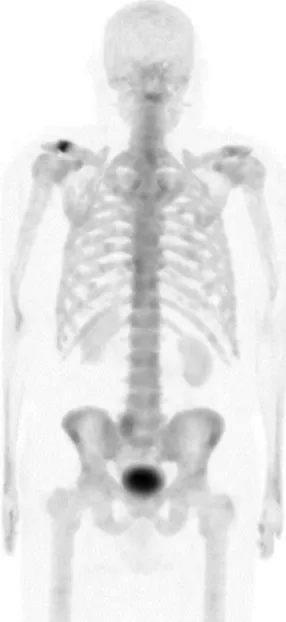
Patient C MIP images. (B) Repeated imaging.
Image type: radiology (pet)